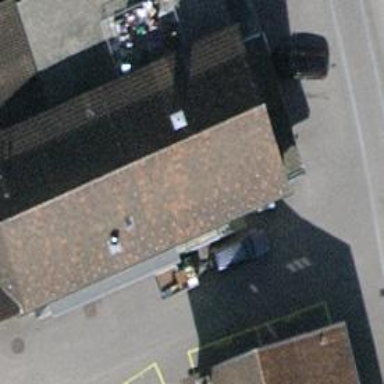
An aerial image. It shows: Convenience shop.